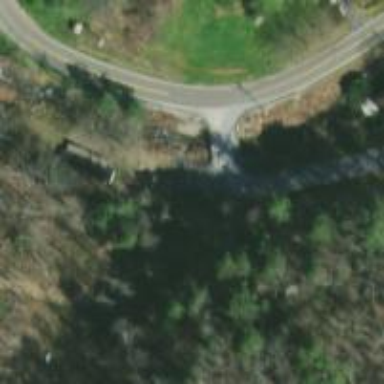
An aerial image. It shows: Residential road with bridge.